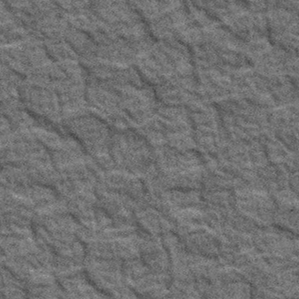
Label: frost